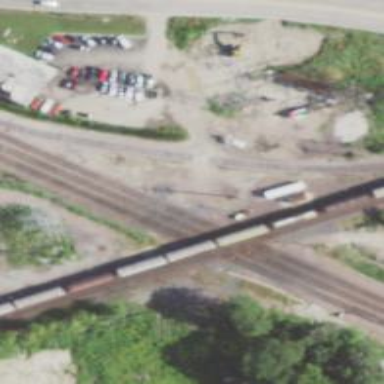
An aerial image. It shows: Railway crossing.